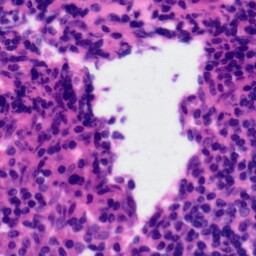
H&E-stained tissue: Tonsil